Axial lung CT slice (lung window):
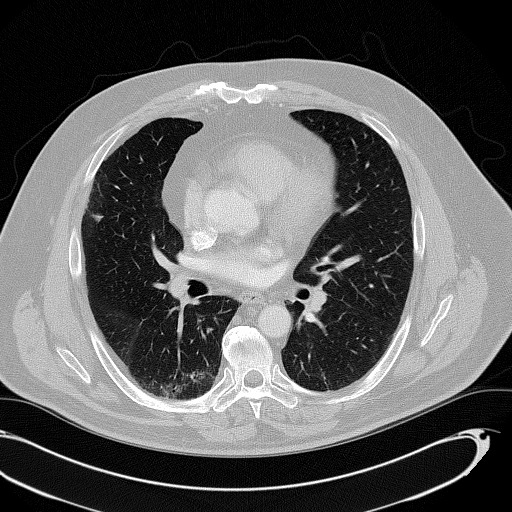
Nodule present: yes
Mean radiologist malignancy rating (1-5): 3